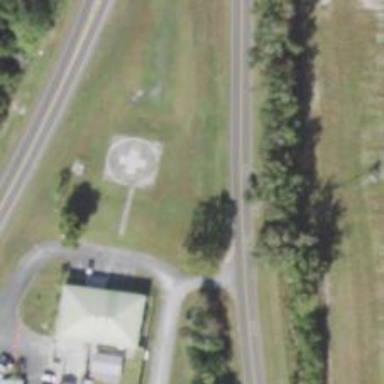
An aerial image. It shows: Image of helipad at airport.